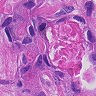
Metastatic tissue present: yes